Question: I have a data frame in pandas format (pd.DataFrame) with columns = [z1,z2,Digit], and I did a scatter plot in seaborn:
'''
dataframe = dataFrame.apply(pd.to_numeric, errors='coerce')
sns.lmplot("z1", "z2", data=dataframe, hue='Digit', fit_reg=False, size=10)
plt.show()
'''

What I want to is plot an ellipse around each of these points. But I can't seem to plot an ellipse in the same figure.
I know the normal way to plot an ellipse is like:
'''
import matplotlib.pyplot as plt
from matplotlib.patches import Ellipse
elps = Ellipse((0, 0), 4, 2,edgecolor='b',facecolor='none')
a = plt.subplot(111, aspect='equal')
a.add_artist(elps)
plt.xlim(-4, 4)
plt.ylim(-4, 4)
plt.show()
'''
But because I have to do "a = plt.subplot(111, aspect='equal')", the plot will be on a different figure. And I also can't do:
'''
a = sns.lmplot("z1", "z2", data=rect, hue='Digit', fit_reg=False, size=10)
a.add_artist(elps)
'''
because the 'a' returned by sns.lmplot() is of "seaborn.axisgrid.FacetGrid" object. Any solutions? Is there anyway I can plot an ellipse without having to something like a.set_artist()?
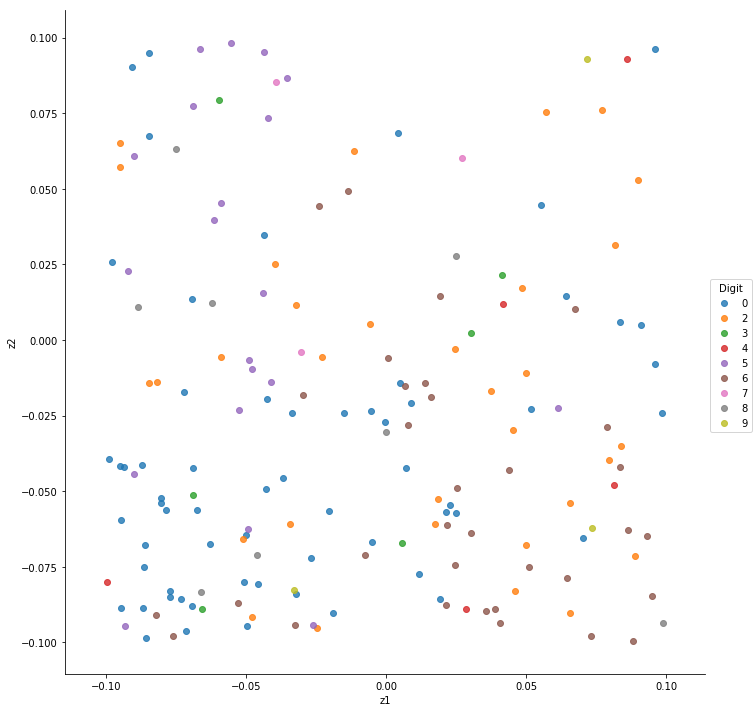
Answer: <URL>' is a reference to that 'FacetGrid' object.
To add your elipse, you need a refence to the 'Axes' object. The problem is that a FacetGrid can contain multiple axes depending on how you split your data. Thankfully there is a function <URL> which can return a reference to a specific 'Axes' object.
In your case, you would do:
'''
a = sns.lmplot("z1", "z2", data=rect, hue='Digit', fit_reg=False, size=10)
ax = a.facet_axis(0,0)
ax.add_artist(elps)
'''